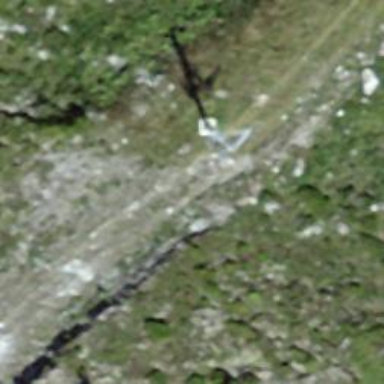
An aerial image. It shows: Pylon for aerialway.